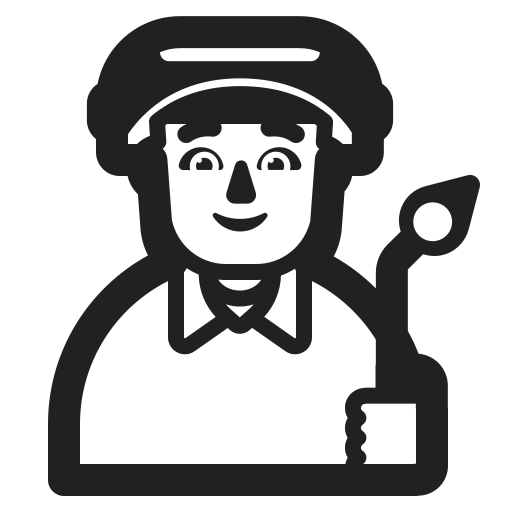
man factory worker high contrast default